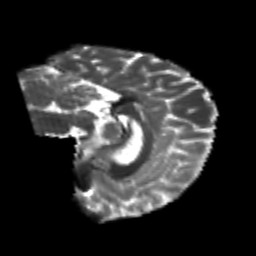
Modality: T2w
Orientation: sagittal
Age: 25
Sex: female
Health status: healthy
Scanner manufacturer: philips
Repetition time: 7.389 s
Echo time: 0.08599 s